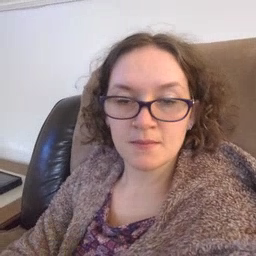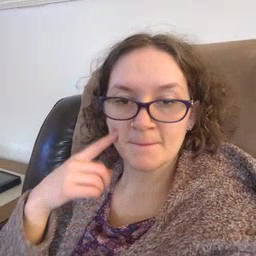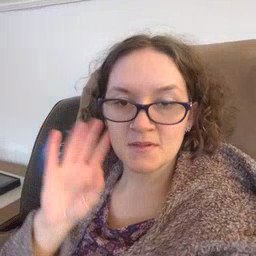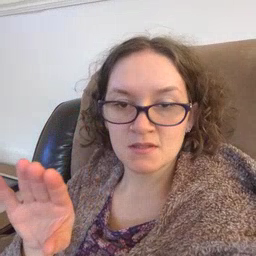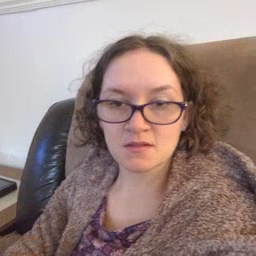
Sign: bee